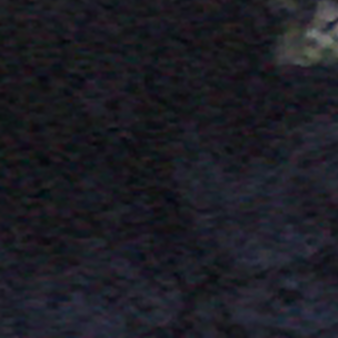
Label: other